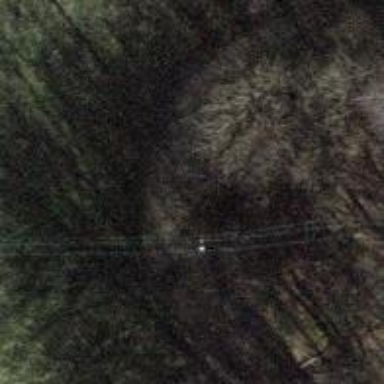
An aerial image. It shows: Power pole.